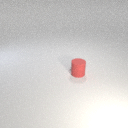
small red rubber cylinder